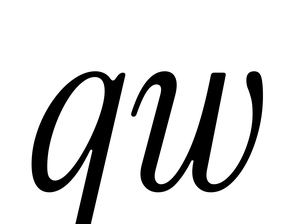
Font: InstrumentSerif-Italic